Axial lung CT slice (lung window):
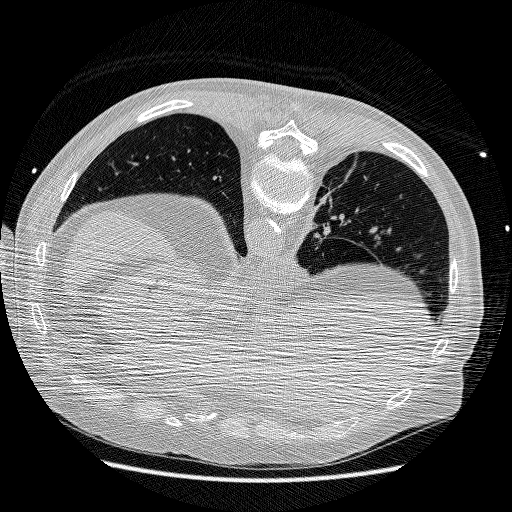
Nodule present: no